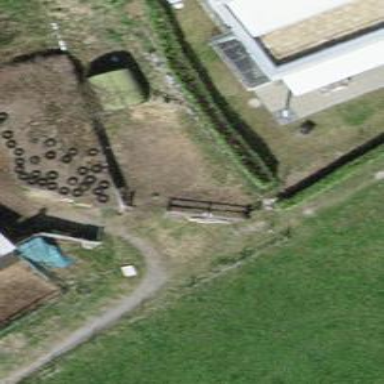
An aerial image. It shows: Hedge barrier.